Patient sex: M
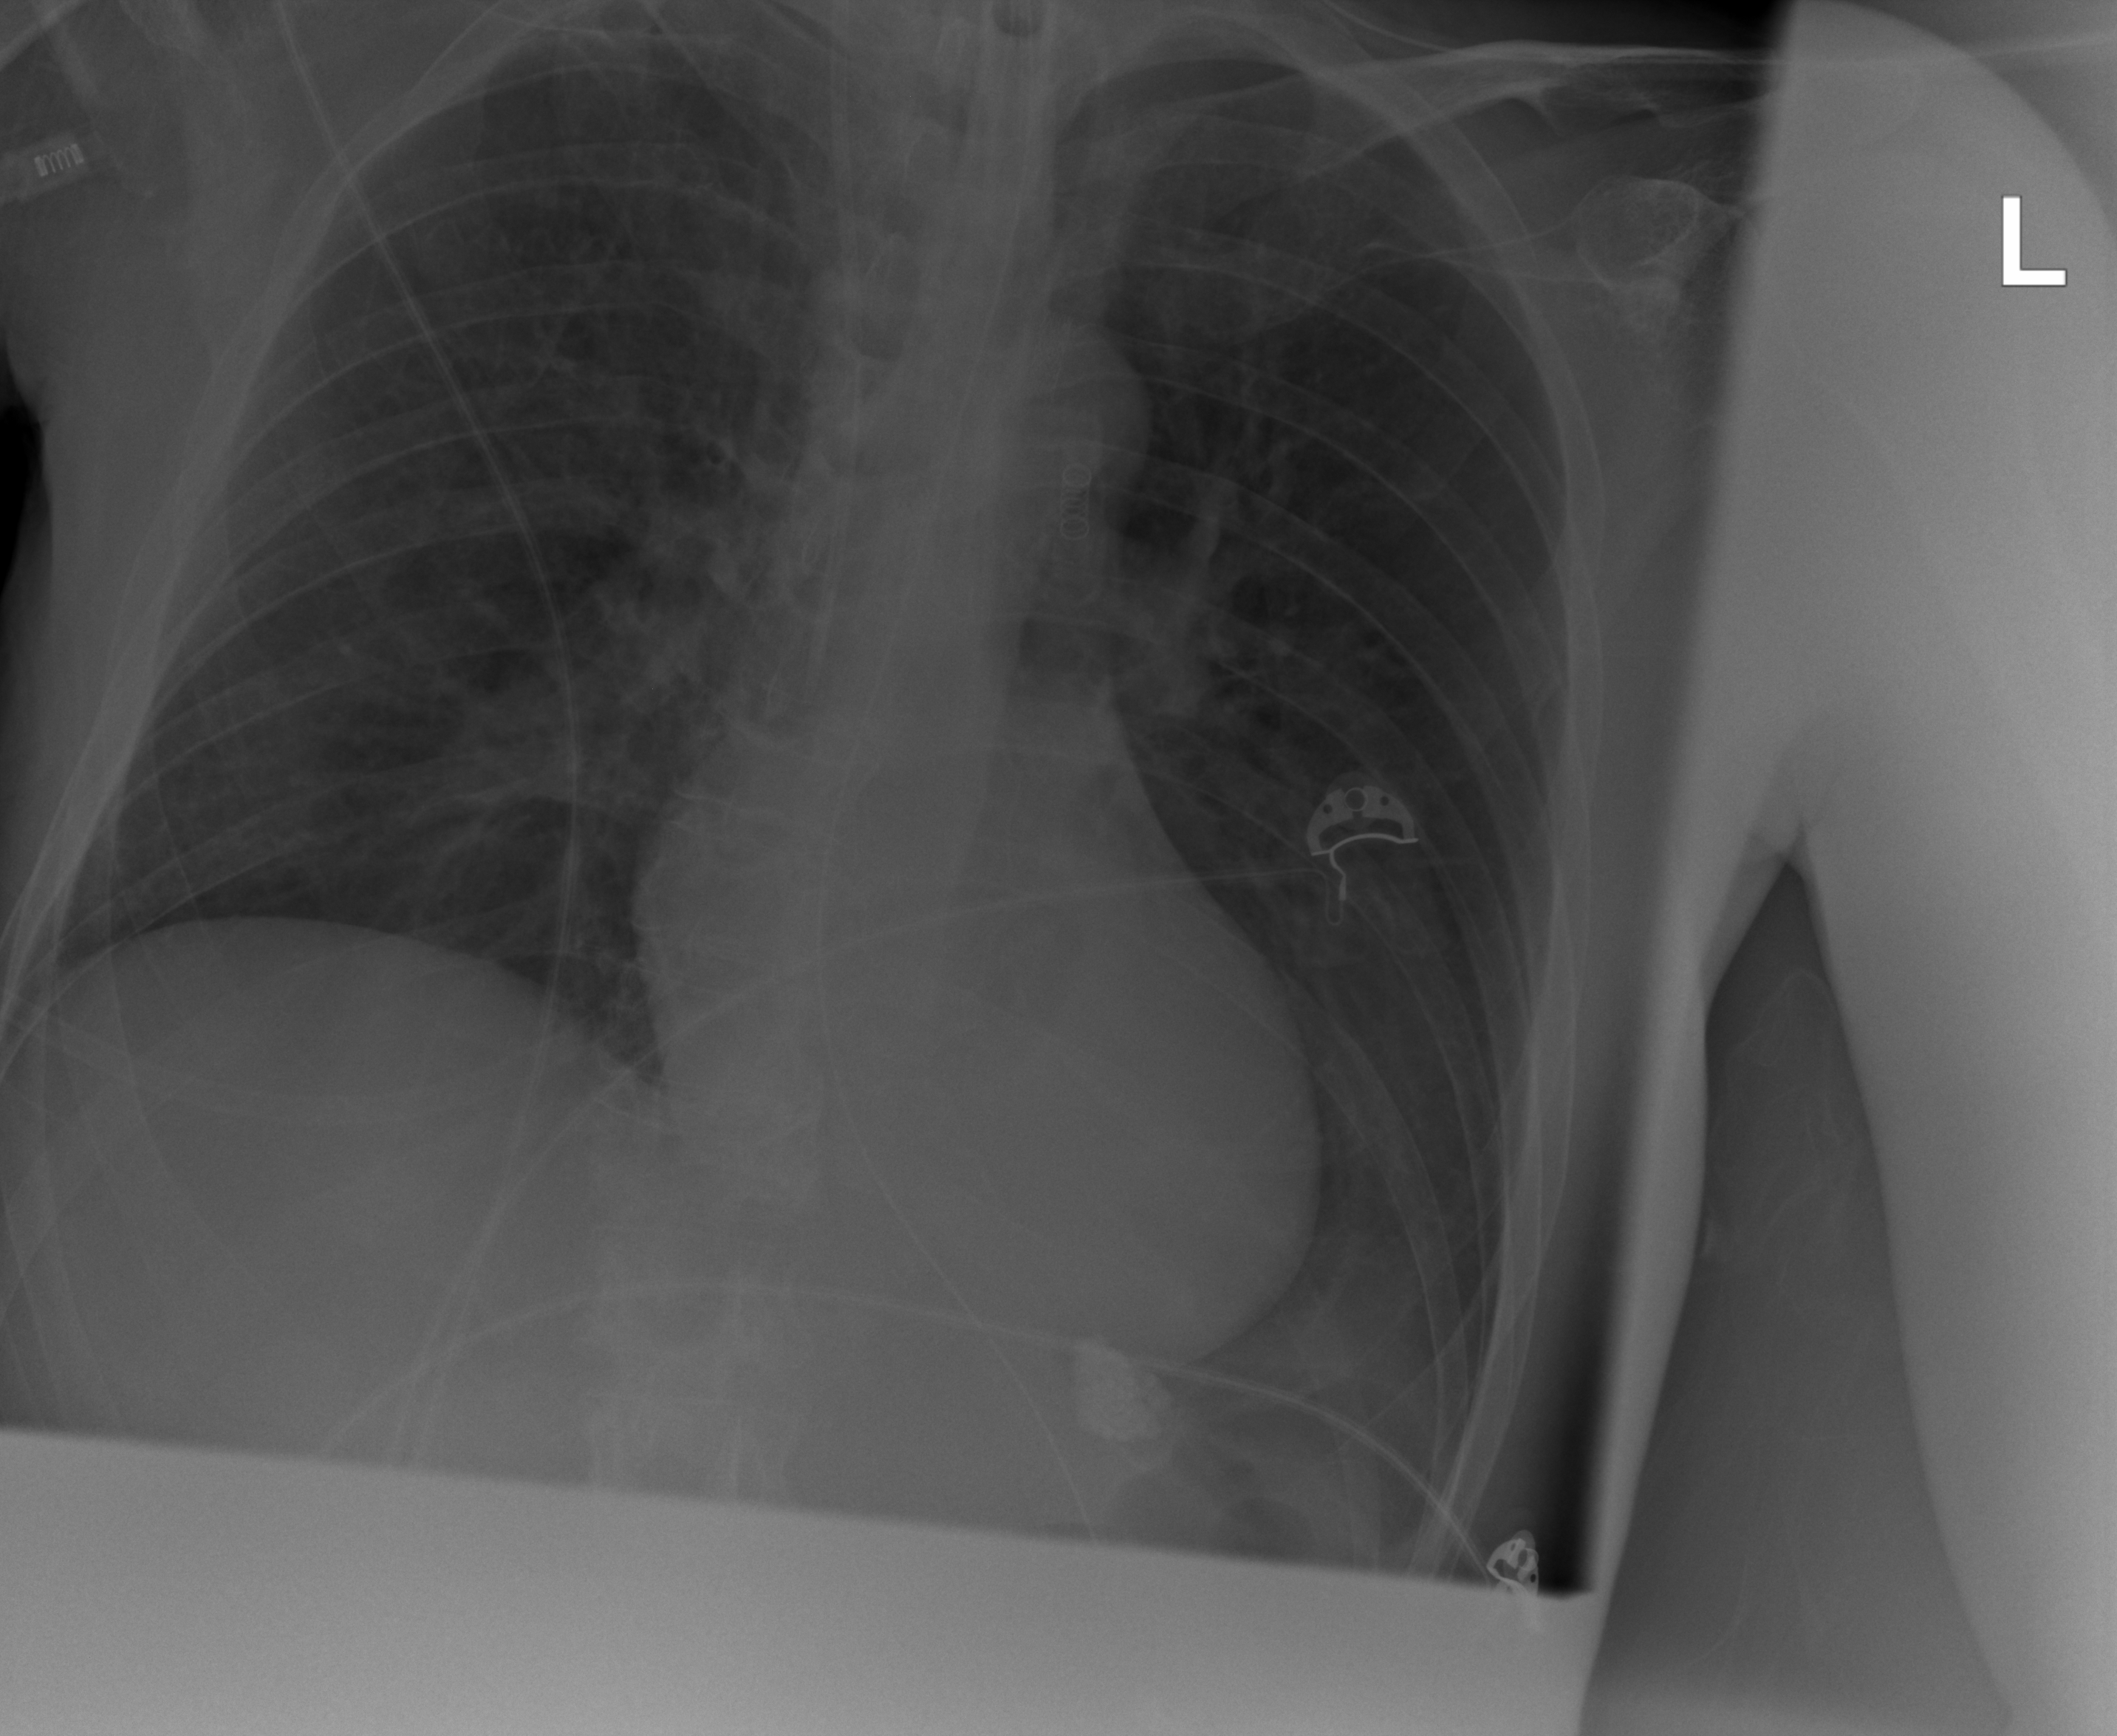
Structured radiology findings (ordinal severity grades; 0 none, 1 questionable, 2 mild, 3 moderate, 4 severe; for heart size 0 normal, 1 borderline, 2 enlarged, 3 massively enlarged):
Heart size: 0
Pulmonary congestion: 0
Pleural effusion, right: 0
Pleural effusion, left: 1
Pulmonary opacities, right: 1
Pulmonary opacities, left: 0
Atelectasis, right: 3
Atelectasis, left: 2